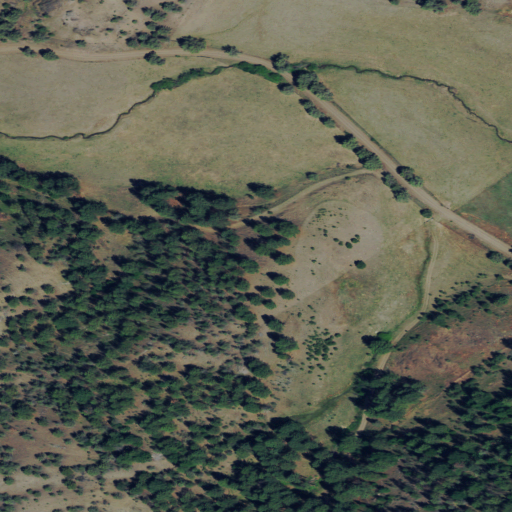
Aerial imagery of valley in Oregon named Huntley Canyon containing grassland, evergreen forest, and shrub